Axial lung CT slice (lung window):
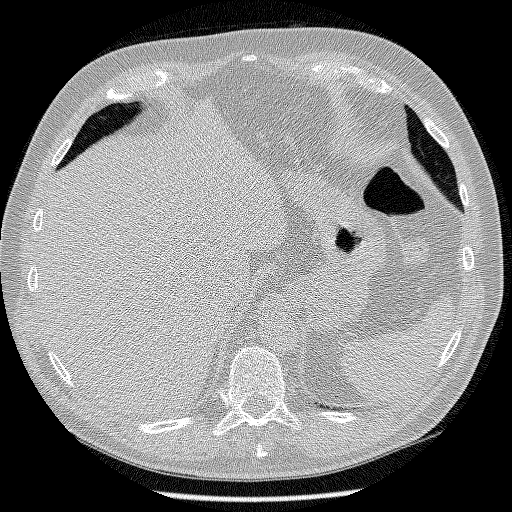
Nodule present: no